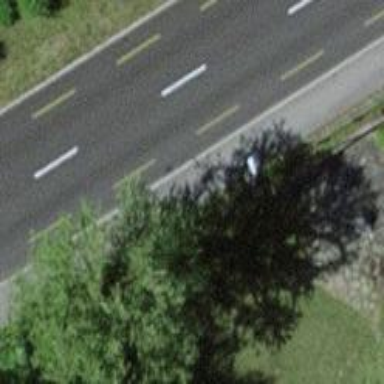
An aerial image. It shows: Sidewalk.